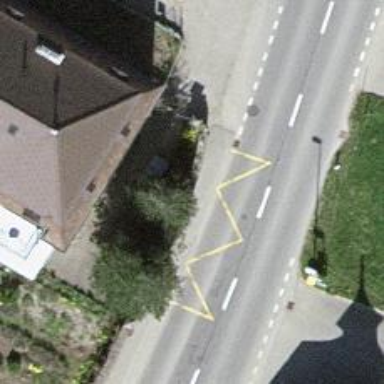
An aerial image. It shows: Bus stop with platform for public transport.